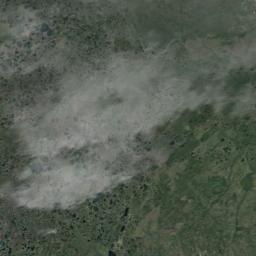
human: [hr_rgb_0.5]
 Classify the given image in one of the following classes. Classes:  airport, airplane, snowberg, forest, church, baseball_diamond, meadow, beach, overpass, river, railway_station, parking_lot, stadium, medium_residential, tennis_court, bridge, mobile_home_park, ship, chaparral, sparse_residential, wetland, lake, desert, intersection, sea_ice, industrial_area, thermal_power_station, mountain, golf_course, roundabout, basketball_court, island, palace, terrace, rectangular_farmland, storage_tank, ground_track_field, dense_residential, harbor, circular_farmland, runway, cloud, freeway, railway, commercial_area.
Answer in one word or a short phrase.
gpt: cloud